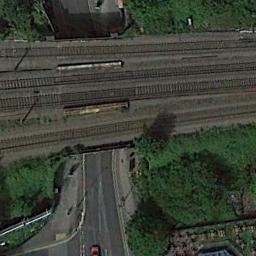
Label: railway